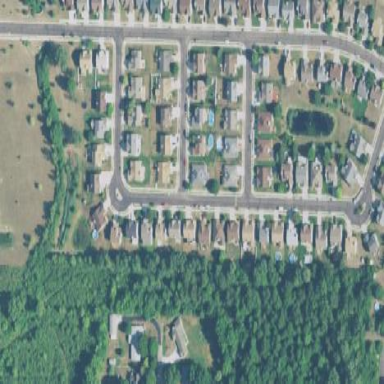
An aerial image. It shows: Single-family residential area.